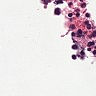
Metastatic tissue present: no